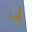
Label: 4